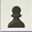
Piece: bP